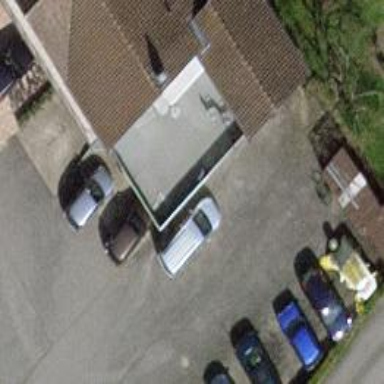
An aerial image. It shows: Car repair shop.